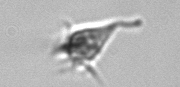
Label: Paratontonia_gracillima